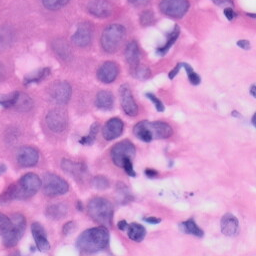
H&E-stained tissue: Skin